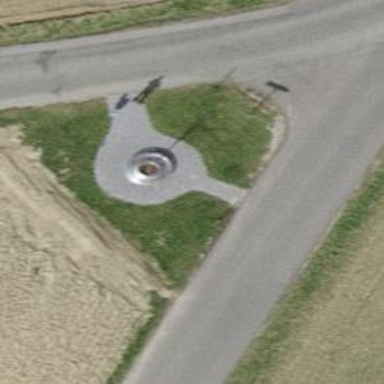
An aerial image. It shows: Bench.